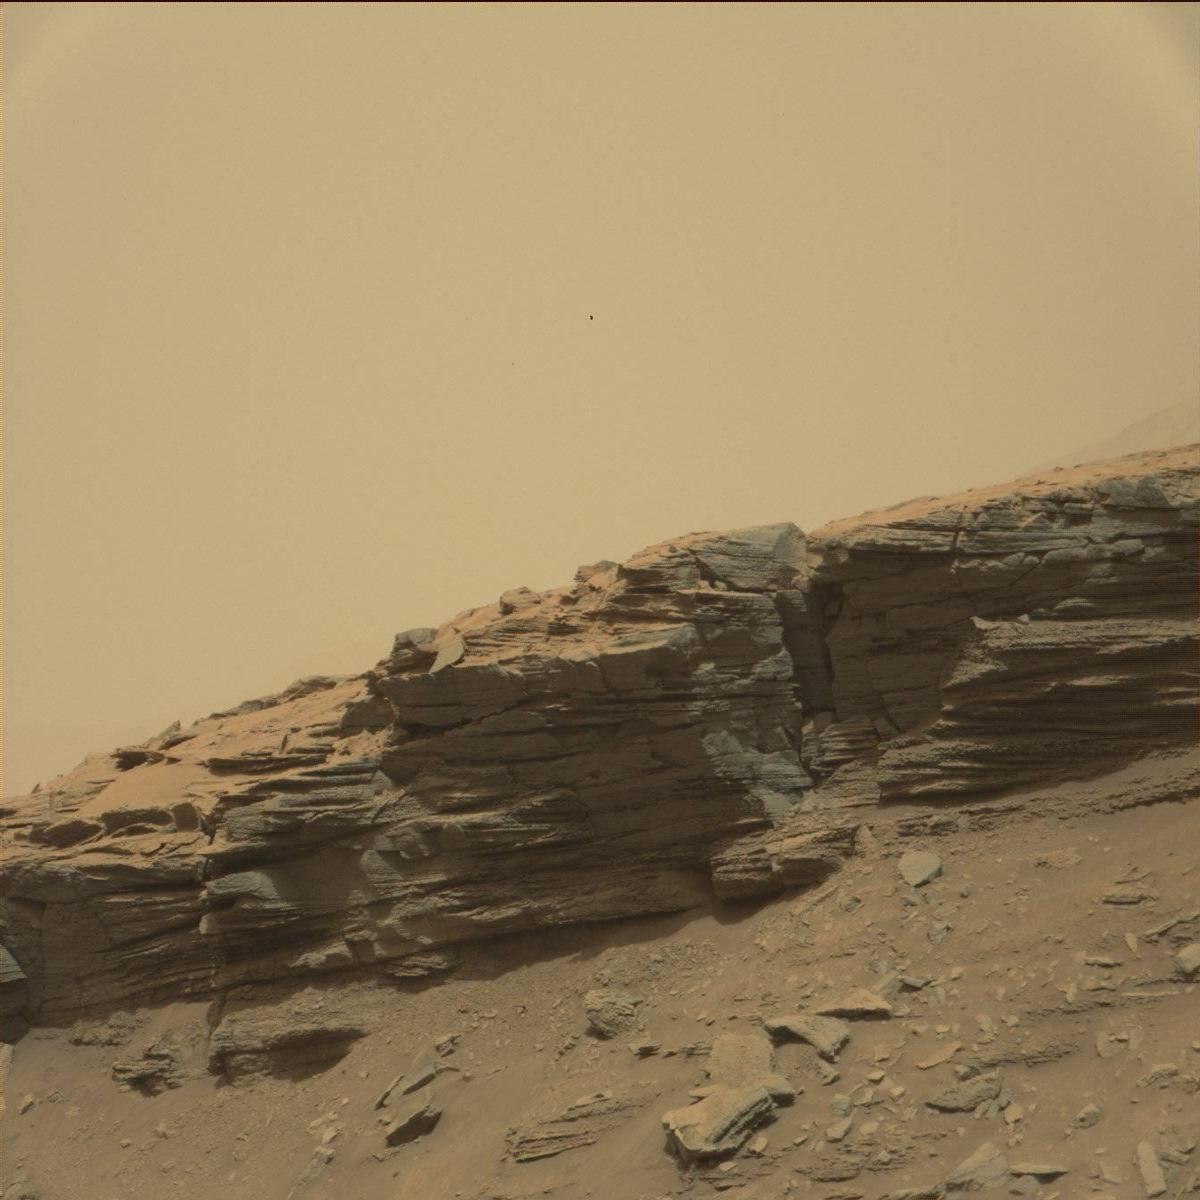
Terrain classes present: Bedrock, Sand / Soil, Sky